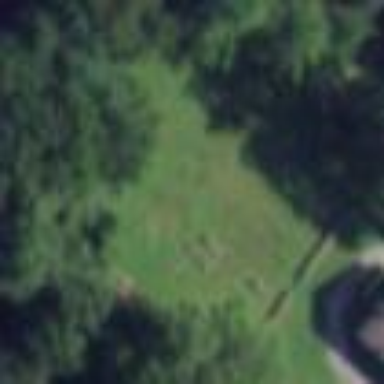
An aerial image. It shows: Cemetery.